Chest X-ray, AP view. Patient: 40 years old, sex M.
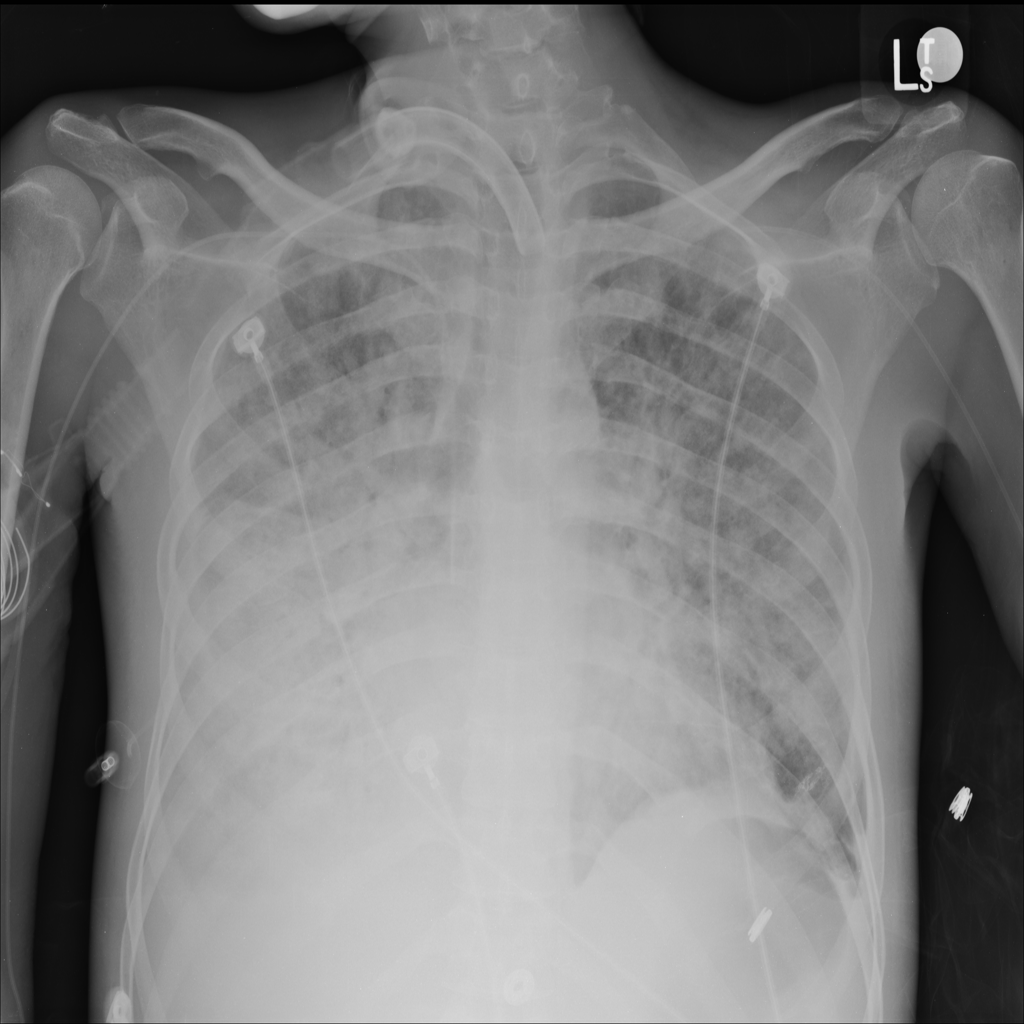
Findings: Atelectasis, Infiltration